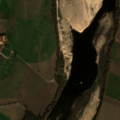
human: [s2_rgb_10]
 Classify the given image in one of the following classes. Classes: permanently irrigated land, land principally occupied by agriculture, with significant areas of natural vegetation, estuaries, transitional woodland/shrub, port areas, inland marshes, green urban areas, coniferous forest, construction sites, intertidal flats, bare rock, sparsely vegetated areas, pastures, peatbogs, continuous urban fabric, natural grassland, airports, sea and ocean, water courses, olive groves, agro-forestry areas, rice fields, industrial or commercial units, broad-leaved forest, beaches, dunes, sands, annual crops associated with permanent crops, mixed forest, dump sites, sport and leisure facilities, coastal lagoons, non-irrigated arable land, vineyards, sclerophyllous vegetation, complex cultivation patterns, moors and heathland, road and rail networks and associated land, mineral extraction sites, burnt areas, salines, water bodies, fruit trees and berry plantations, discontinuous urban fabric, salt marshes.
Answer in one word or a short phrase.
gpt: permanently irrigated land, beaches, dunes, sands, water courses